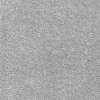
Atmospheric dust classification: dusty